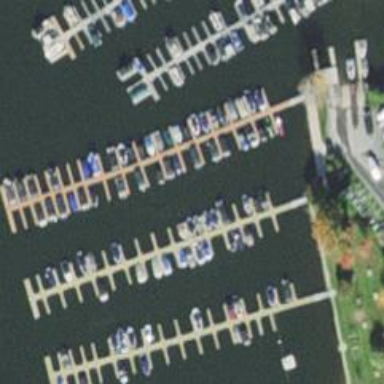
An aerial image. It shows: Man-made pier.